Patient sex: F
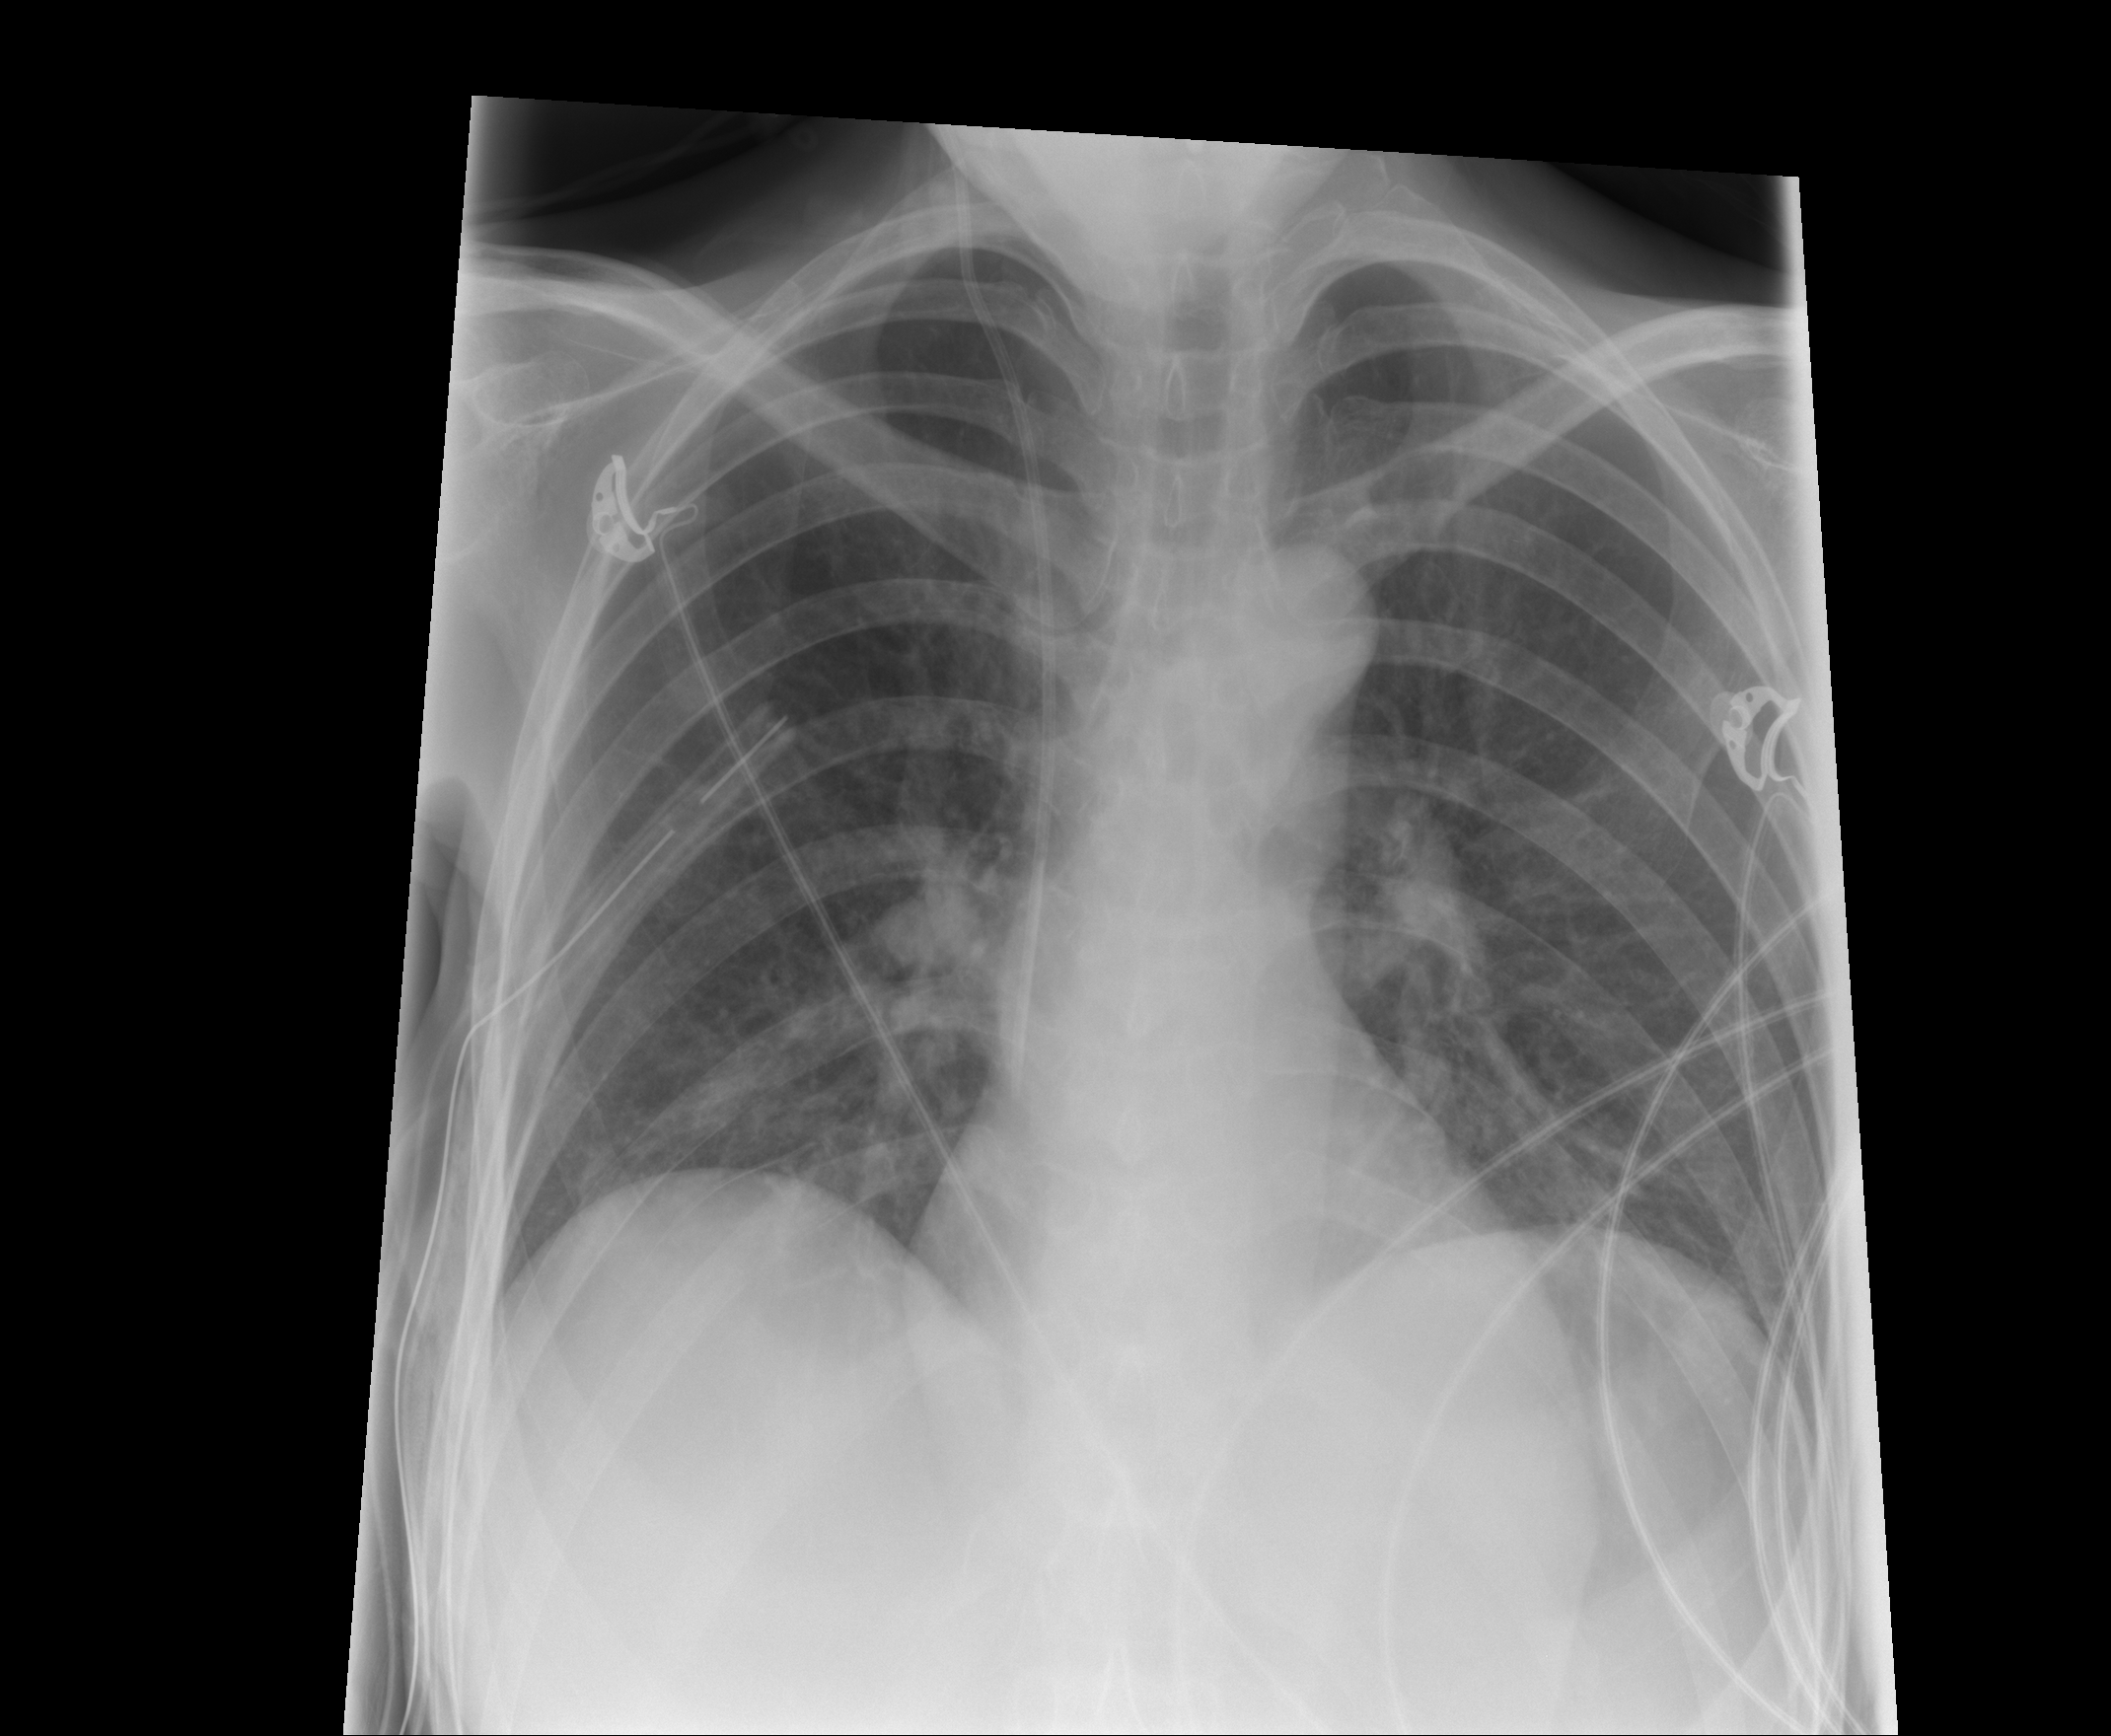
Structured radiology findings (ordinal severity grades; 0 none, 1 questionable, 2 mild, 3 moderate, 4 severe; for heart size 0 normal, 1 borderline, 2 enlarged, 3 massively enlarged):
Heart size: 0
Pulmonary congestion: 0
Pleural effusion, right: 0
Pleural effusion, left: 0
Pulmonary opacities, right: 0
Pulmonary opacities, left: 0
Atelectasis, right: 2
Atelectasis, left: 0